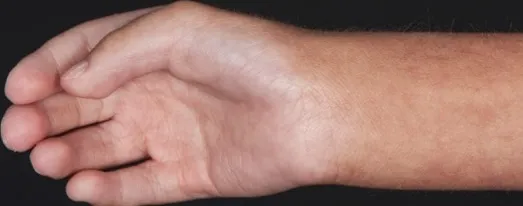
Right thumb contracture.
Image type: medical_photograph (skin_photograph)